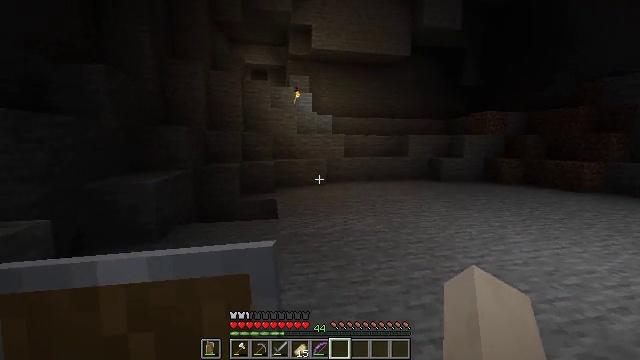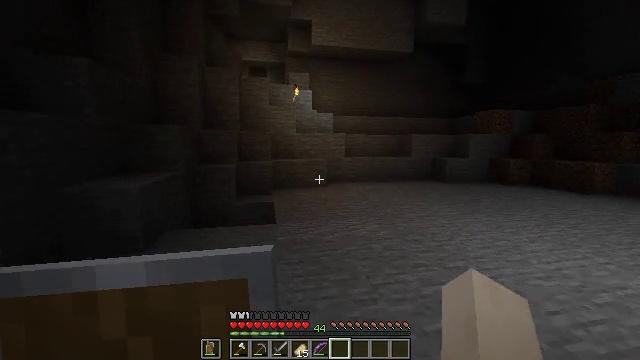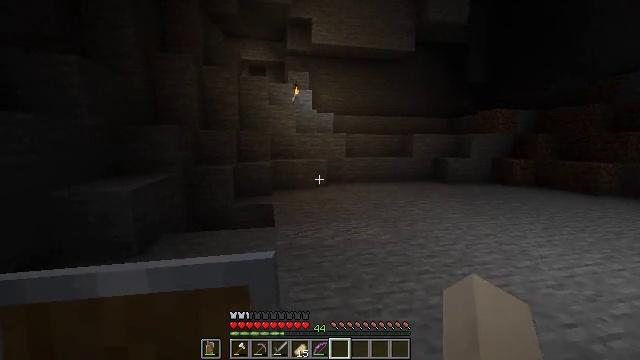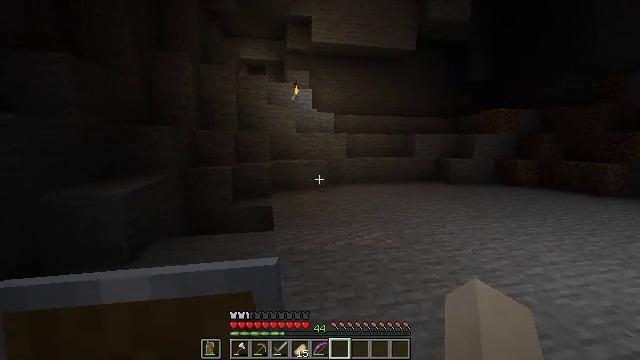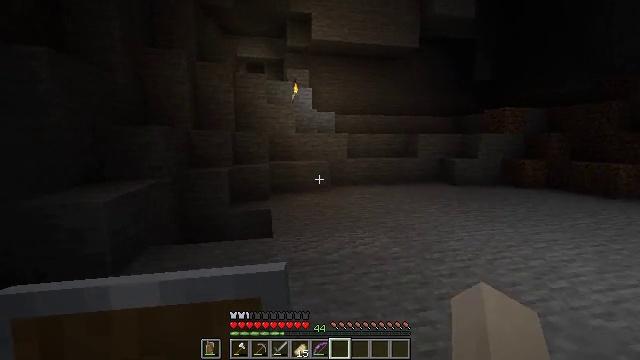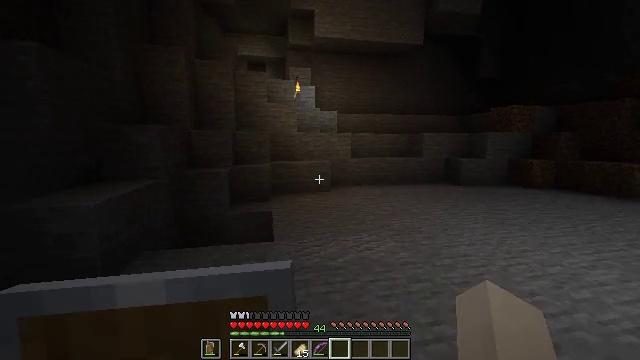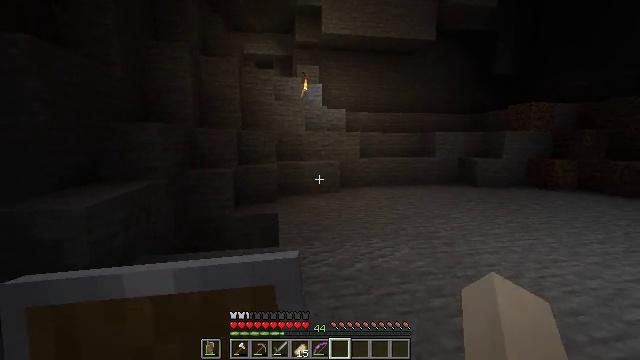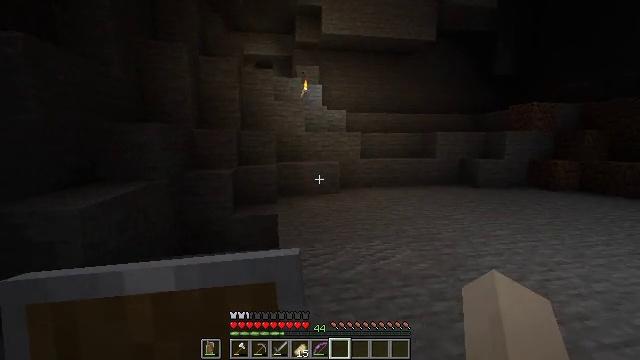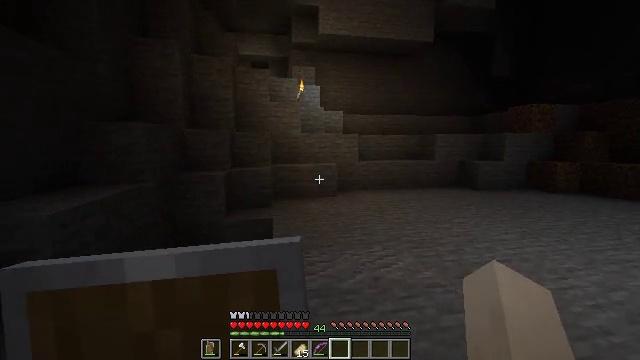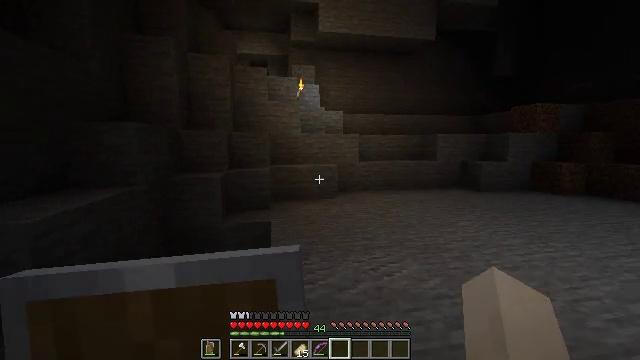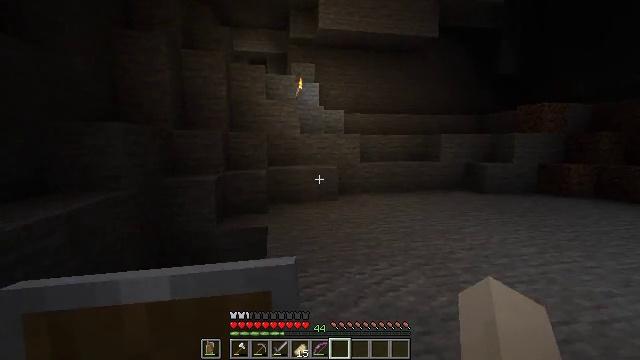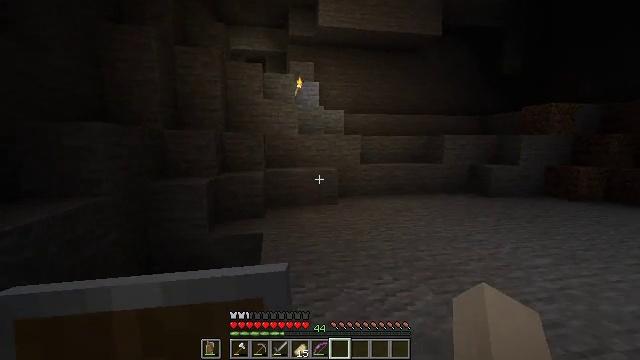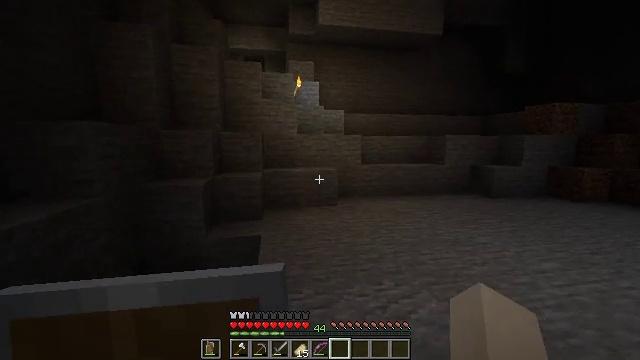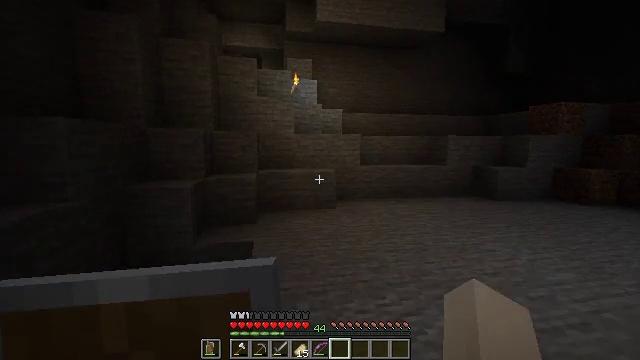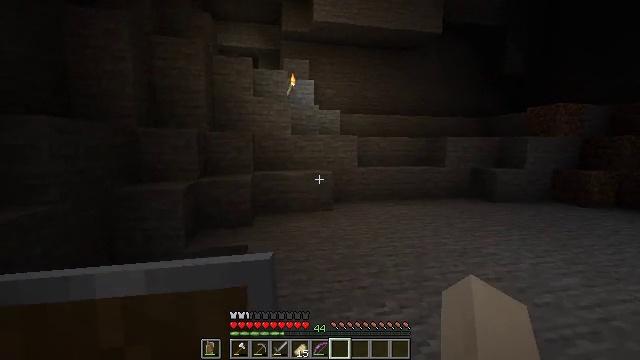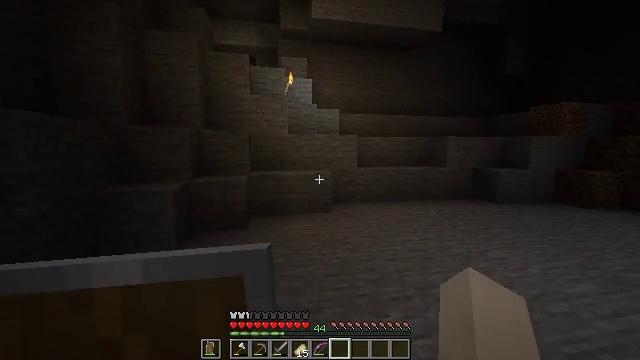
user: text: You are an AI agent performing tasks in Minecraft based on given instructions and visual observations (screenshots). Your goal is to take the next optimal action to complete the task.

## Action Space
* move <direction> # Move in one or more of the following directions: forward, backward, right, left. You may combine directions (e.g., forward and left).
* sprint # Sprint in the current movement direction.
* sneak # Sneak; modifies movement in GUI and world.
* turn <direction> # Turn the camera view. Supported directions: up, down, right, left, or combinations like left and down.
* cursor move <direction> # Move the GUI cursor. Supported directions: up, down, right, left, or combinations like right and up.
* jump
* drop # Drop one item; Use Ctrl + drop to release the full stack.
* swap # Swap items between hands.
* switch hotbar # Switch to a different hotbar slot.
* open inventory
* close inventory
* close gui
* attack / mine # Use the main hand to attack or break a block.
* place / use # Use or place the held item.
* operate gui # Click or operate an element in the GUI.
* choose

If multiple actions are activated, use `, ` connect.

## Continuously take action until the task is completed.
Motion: motion action
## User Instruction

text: Collect the spawner block.
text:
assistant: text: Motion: move forward
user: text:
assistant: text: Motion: move forward
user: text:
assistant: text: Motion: move forward
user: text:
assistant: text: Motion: move forward
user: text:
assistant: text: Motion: move forward
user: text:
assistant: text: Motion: move forward, turn left
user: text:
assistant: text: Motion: move forward
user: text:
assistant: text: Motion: move forward
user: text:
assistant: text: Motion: move forward
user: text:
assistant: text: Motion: move forward
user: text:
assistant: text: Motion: move forward
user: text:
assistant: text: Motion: move forward
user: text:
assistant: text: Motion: move forward
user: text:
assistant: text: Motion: move forward
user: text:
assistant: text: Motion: move forward
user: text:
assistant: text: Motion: move forward
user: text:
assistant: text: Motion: move forward
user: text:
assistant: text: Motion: move forward
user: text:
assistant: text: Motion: move forward
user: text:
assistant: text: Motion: move forward
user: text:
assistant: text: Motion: move forward
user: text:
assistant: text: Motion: move forward
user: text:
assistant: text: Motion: move forward
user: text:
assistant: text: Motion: move forward
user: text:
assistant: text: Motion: move forward, turn up
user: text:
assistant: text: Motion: move forward
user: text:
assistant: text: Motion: move forward
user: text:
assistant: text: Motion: move forward
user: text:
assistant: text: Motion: move forward
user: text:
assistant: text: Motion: move forward, turn up